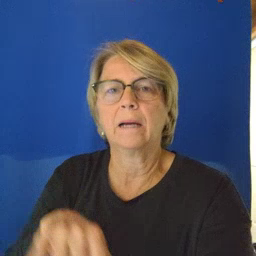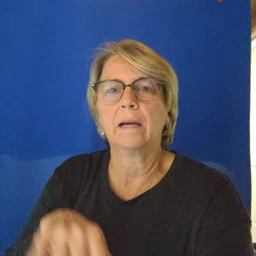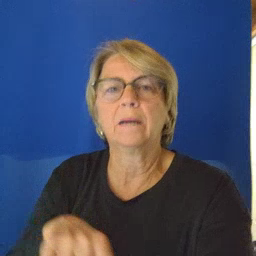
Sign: stay